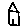
Label: house